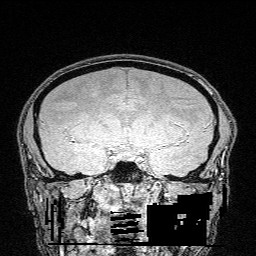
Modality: FLASH
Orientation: sagittal
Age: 29
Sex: male